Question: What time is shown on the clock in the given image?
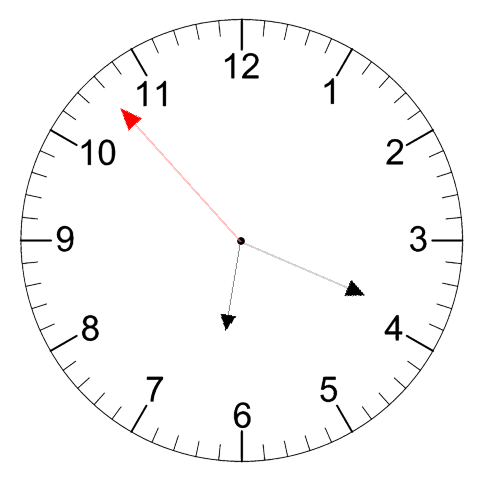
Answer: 06:18:53